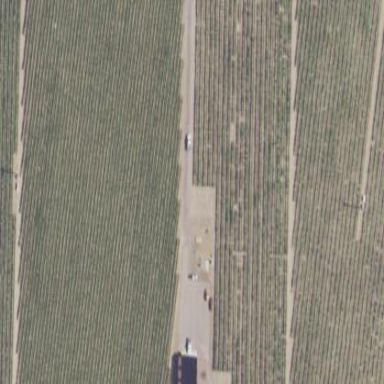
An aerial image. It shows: Vineyard with grape crops.